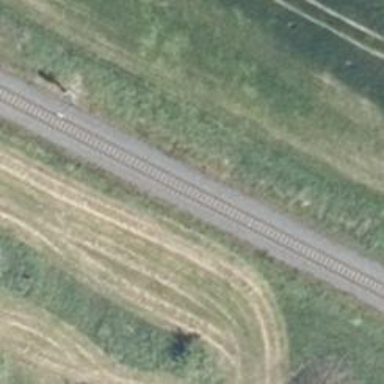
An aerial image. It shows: Railway milestone.